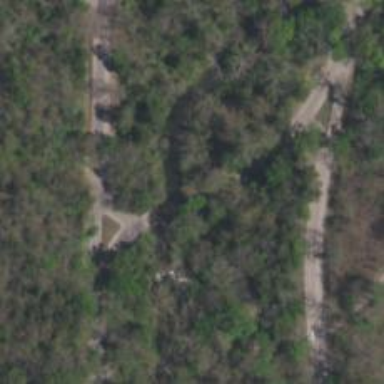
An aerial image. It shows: Unclassified road that features low water crossing bridge.